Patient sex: M
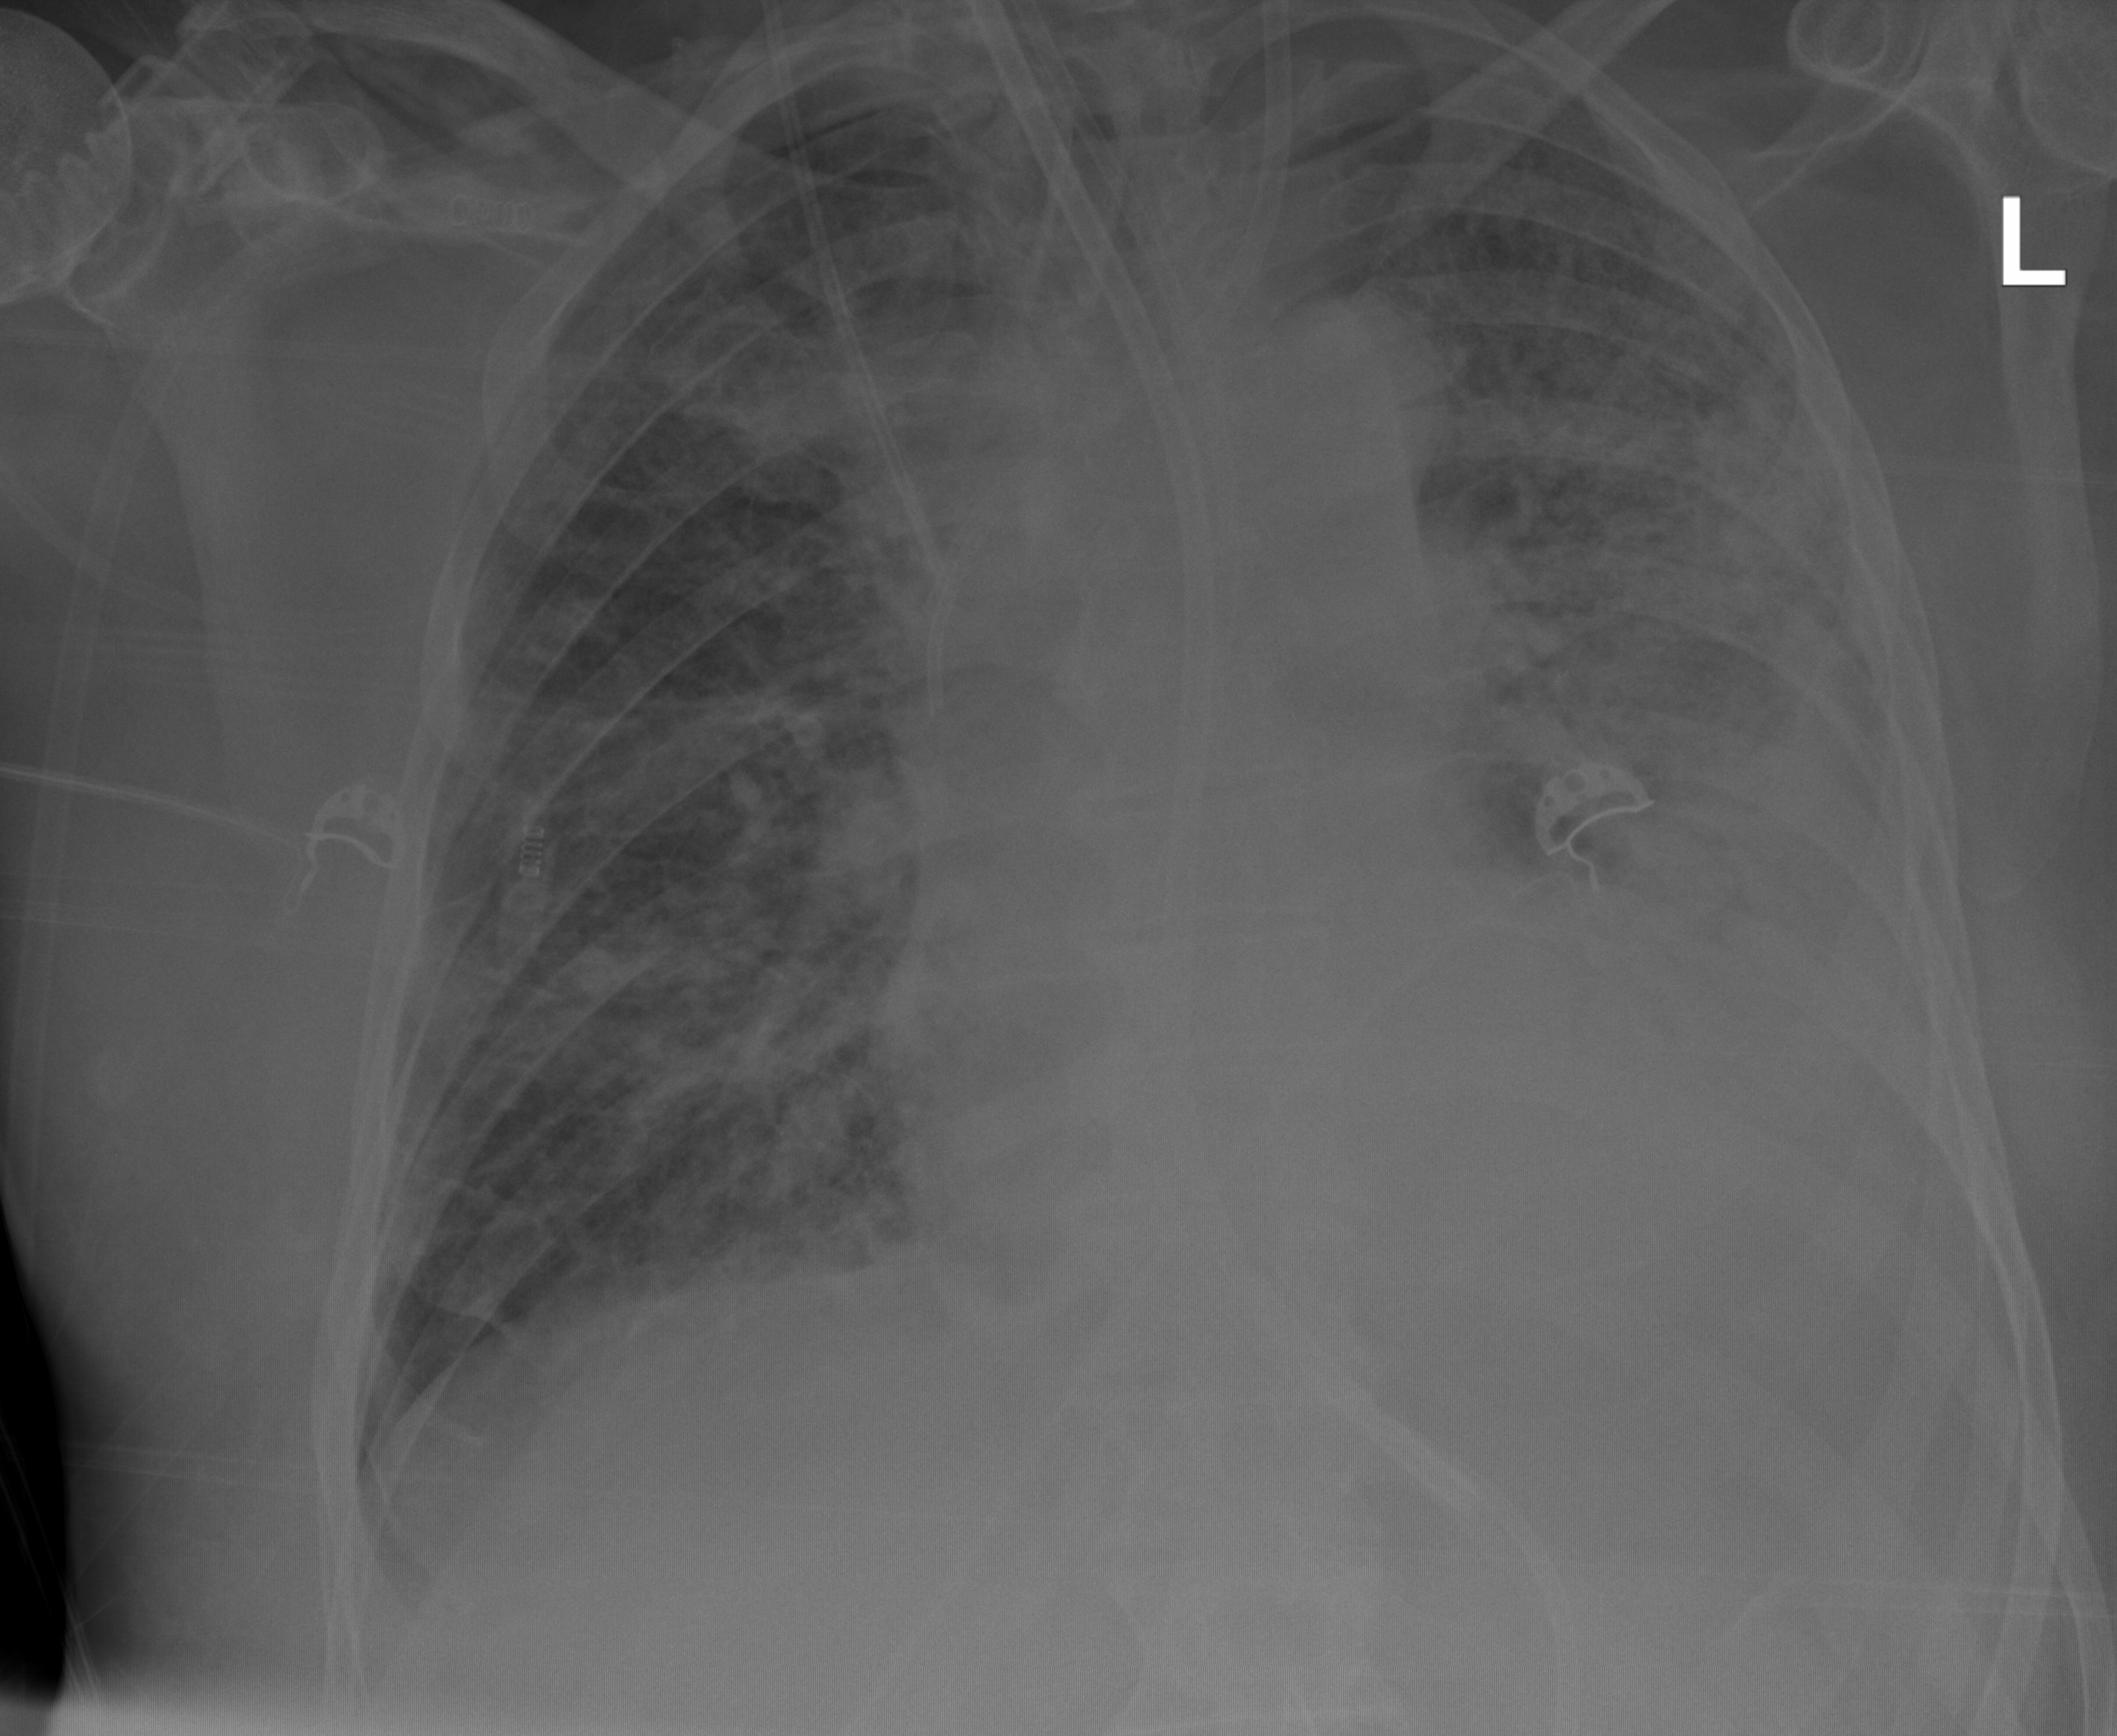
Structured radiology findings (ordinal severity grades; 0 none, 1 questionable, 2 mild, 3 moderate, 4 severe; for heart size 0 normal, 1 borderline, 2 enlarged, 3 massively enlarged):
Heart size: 2
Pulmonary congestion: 2
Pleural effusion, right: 0
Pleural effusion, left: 3
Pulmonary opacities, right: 3
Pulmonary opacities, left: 3
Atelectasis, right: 1
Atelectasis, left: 3